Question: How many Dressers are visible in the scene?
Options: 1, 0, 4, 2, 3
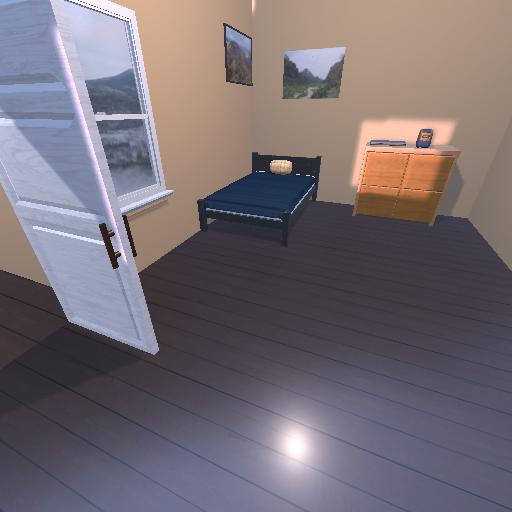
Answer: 1